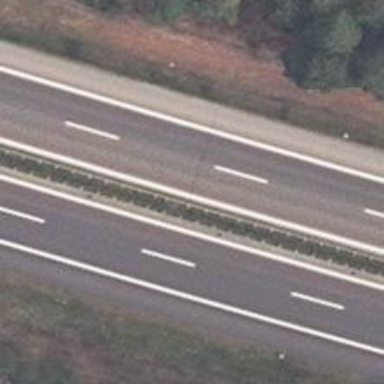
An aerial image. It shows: Asphalt motorway.